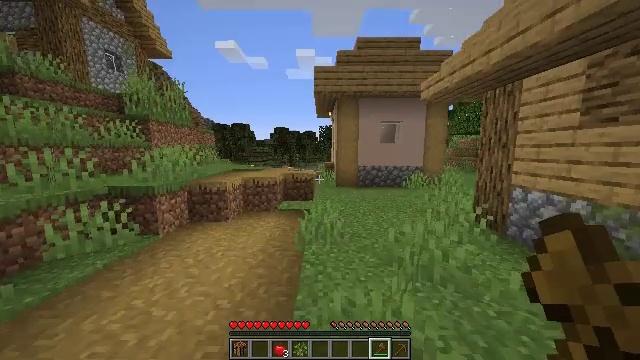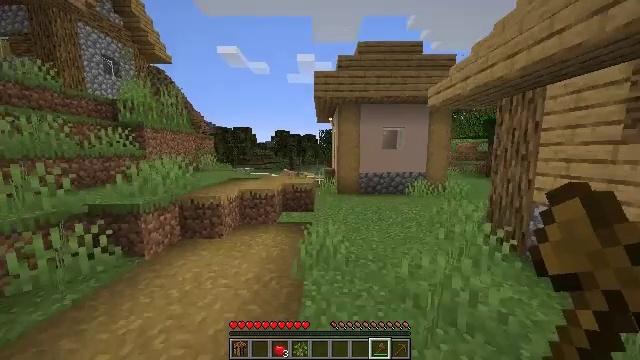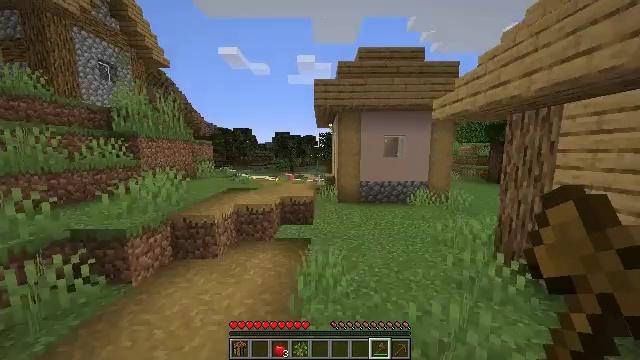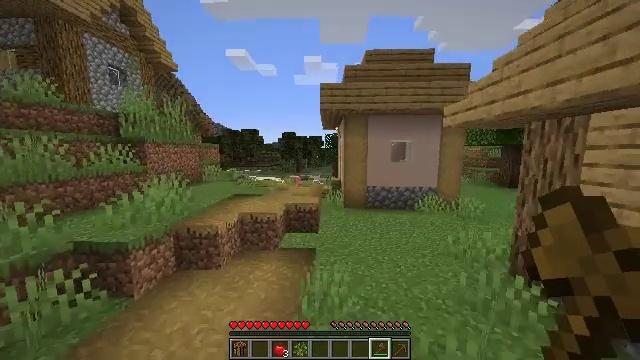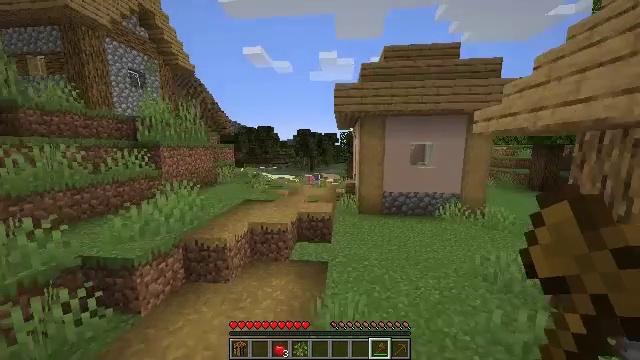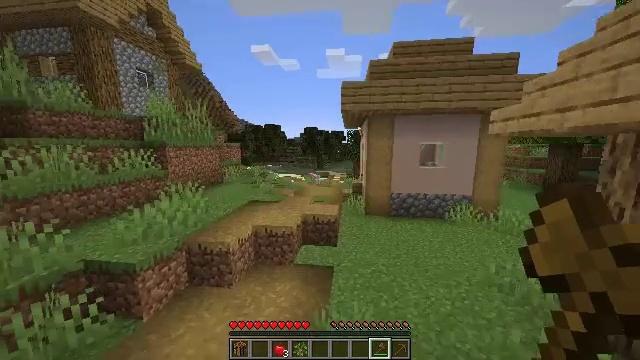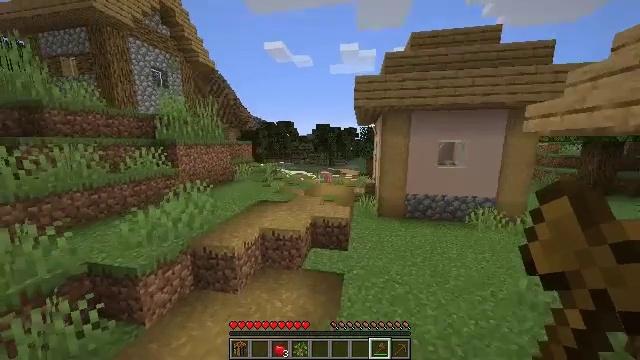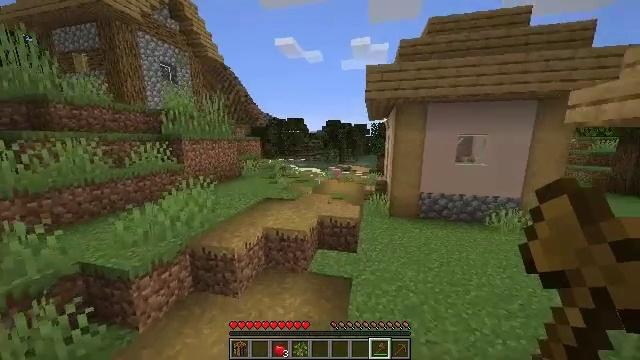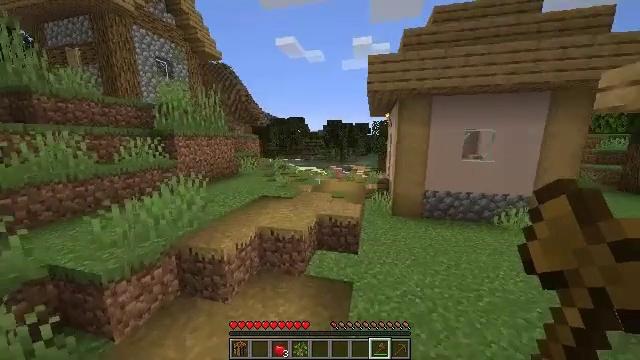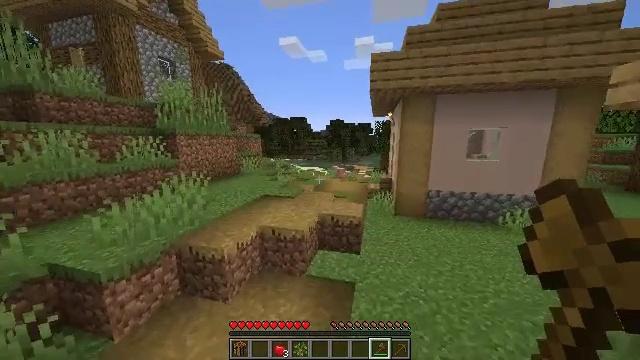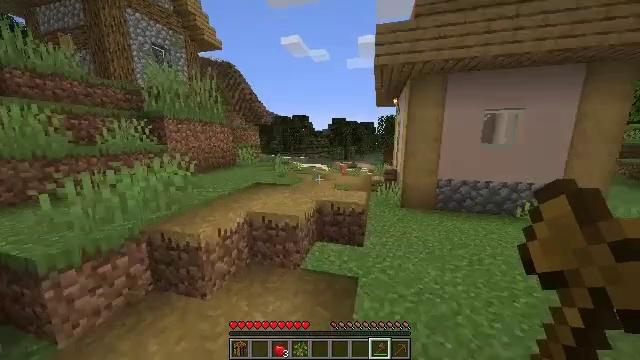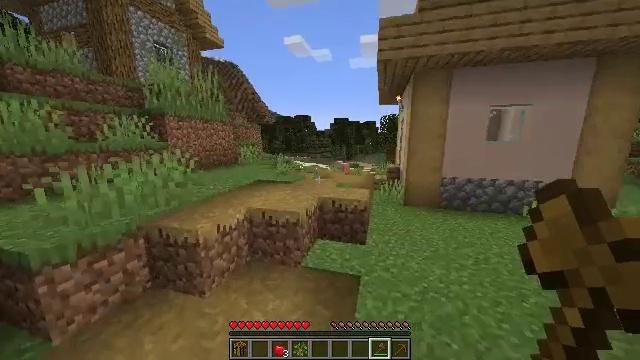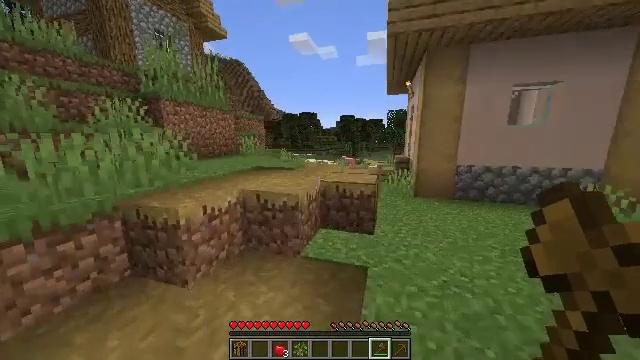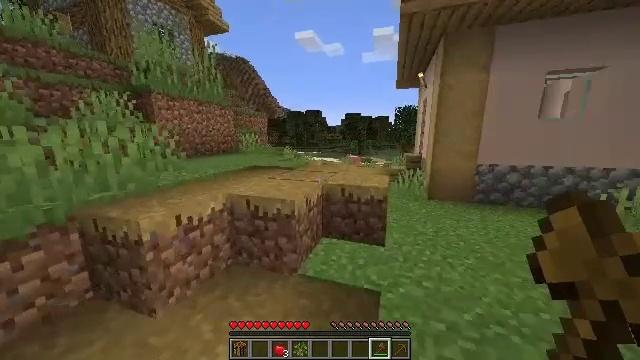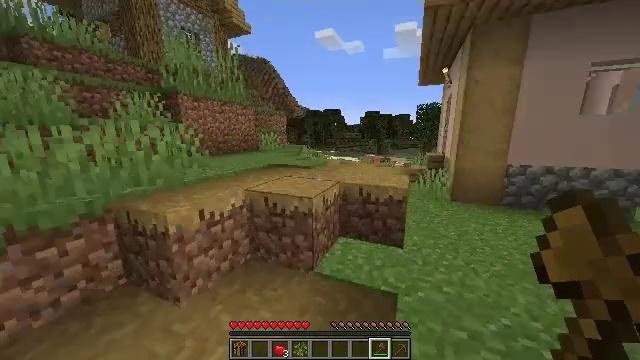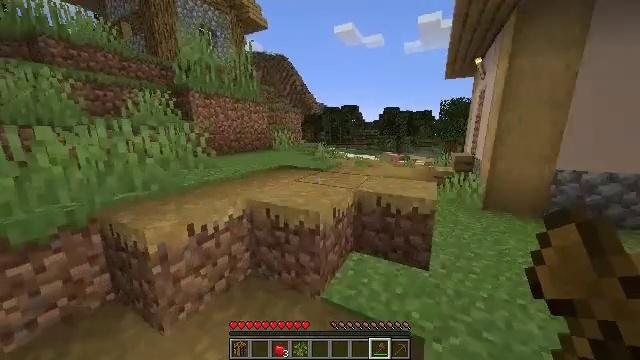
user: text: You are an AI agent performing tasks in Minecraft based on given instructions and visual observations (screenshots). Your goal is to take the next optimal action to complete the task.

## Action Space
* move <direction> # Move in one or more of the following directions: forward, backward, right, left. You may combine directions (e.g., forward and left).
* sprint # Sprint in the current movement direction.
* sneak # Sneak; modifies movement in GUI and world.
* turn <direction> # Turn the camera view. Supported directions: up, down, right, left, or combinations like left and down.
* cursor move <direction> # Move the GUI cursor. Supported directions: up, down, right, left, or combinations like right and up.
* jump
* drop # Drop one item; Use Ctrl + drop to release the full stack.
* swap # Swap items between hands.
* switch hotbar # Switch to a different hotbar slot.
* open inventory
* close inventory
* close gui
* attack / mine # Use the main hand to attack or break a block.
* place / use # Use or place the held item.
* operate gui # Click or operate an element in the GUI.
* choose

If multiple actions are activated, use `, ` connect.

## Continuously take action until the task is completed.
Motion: motion action
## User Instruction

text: Gather the yellow bed by attacking it.
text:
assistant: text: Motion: move forward, jump
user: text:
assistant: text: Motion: move forward, jump
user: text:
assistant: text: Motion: move forward, turn left, jump
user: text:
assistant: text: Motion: move forward, turn left and down, jump
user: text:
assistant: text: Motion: move forward, turn left, jump
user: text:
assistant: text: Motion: move forward, turn left, jump
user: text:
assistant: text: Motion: move forward, turn left, jump
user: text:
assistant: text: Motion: move forward
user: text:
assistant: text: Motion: move forward
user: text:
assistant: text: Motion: move forward
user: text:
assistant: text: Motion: move forward
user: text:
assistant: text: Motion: move forward, turn left
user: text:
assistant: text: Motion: move forward, turn left
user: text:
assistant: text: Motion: move forward, turn left
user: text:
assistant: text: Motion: move forward, turn left
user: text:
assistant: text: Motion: move forward, turn left, jump
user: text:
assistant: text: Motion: move forward, turn left, jump
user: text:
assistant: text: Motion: move forward, jump
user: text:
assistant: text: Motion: move forward, jump
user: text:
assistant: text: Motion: move forward, turn right, jump
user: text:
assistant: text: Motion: move forward, turn right
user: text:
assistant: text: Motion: move forward, turn right
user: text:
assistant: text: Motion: move forward, turn right
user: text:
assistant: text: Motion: move forward
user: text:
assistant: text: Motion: move forward, jump
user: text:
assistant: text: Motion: move forward, jump
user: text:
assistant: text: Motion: move forward, turn right, jump
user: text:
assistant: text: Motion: move forward, turn right, jump
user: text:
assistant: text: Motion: move forward, jump
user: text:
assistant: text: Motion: move forward, jump